Field crop: maize
Growth stage: 2
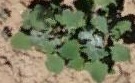
Species: chenopodium